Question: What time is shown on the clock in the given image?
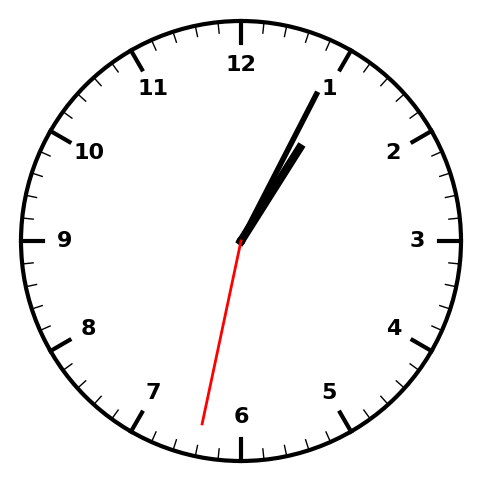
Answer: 01:04:32